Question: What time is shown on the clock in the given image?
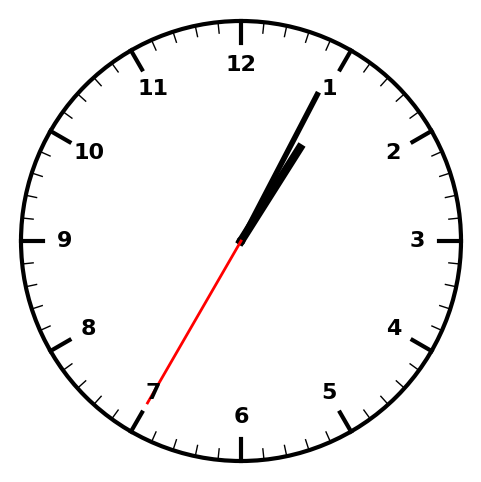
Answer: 01:04:35